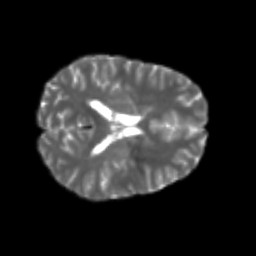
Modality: T2w
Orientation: axial
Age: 22
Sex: female
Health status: healthy
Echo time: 0.074 s